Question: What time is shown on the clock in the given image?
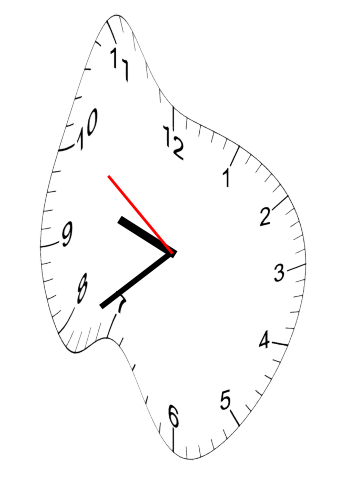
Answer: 09:38:51